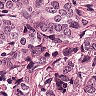
Metastatic tissue present: yes